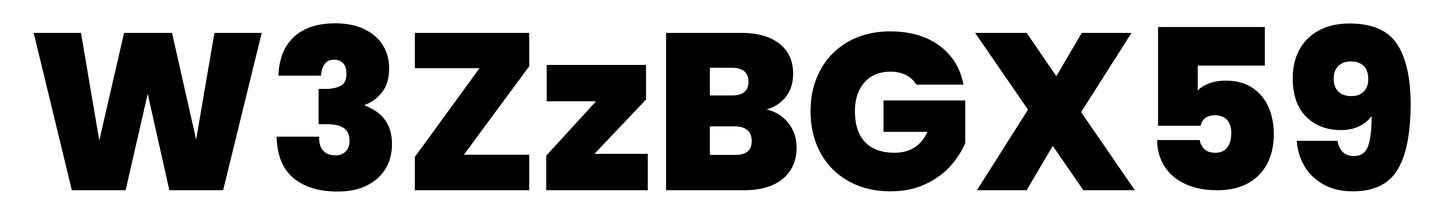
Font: Poppins-ExtraBold